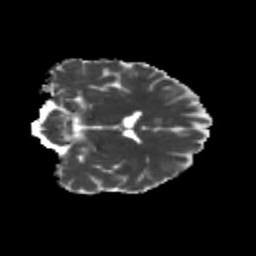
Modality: MD
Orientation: coronal
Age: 29
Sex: male
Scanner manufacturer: siemens
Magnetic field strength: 3 T
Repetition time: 3.5 s
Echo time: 0.104 s